RGB frame:
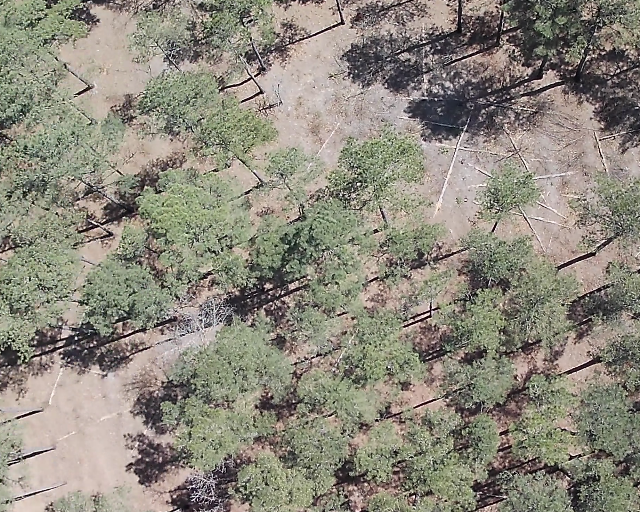
Thermal frame:
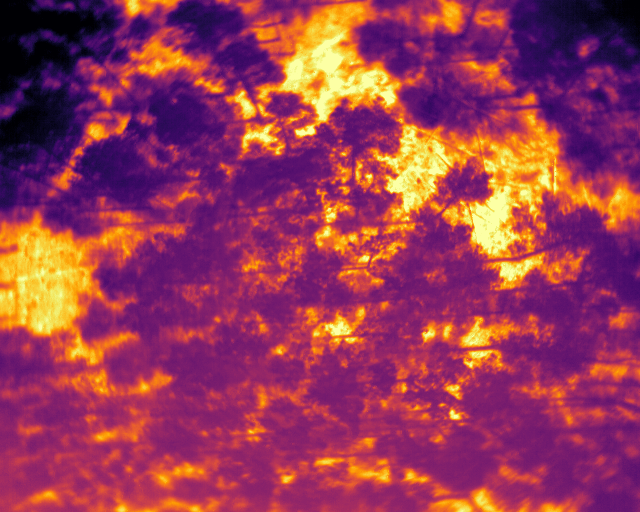
Captured: 2026-02-27 02:36:43
Pixels at or above 80 °C: 0 (fraction of frame: 0)